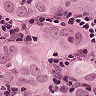
Metastatic tissue present: yes